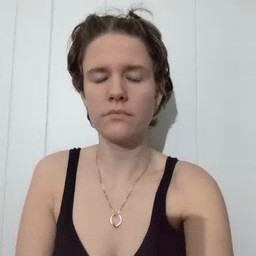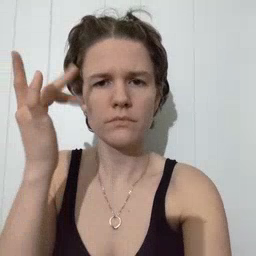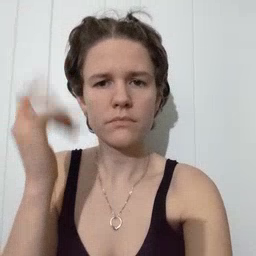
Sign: why